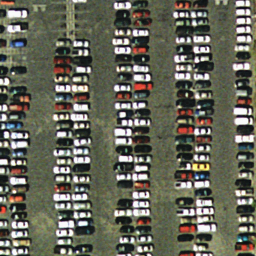
Label: parking lot